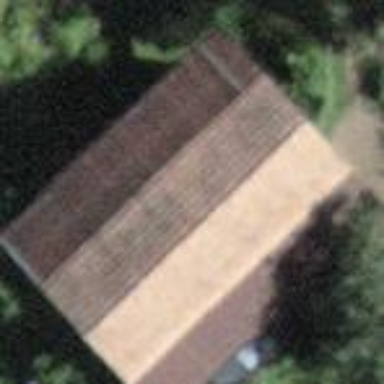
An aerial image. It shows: Barn.